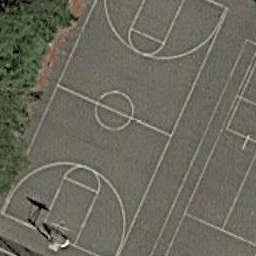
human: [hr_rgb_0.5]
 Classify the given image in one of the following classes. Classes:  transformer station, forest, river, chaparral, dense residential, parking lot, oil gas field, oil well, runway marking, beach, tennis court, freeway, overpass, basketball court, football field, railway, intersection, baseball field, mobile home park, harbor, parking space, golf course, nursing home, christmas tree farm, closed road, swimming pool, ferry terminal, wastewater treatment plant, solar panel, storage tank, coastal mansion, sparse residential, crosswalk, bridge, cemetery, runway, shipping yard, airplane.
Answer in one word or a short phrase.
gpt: basketball court